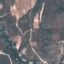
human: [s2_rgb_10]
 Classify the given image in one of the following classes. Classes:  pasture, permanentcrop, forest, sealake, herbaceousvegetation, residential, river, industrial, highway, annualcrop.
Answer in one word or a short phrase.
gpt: HerbaceousVegetation